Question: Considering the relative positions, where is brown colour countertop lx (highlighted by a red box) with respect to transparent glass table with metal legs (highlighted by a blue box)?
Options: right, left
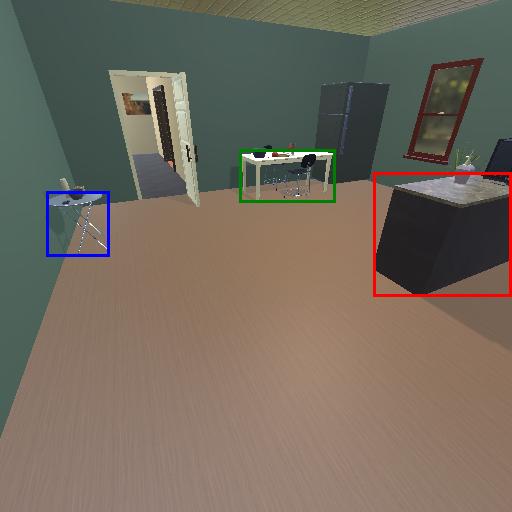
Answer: right